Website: home-depot
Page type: review-order
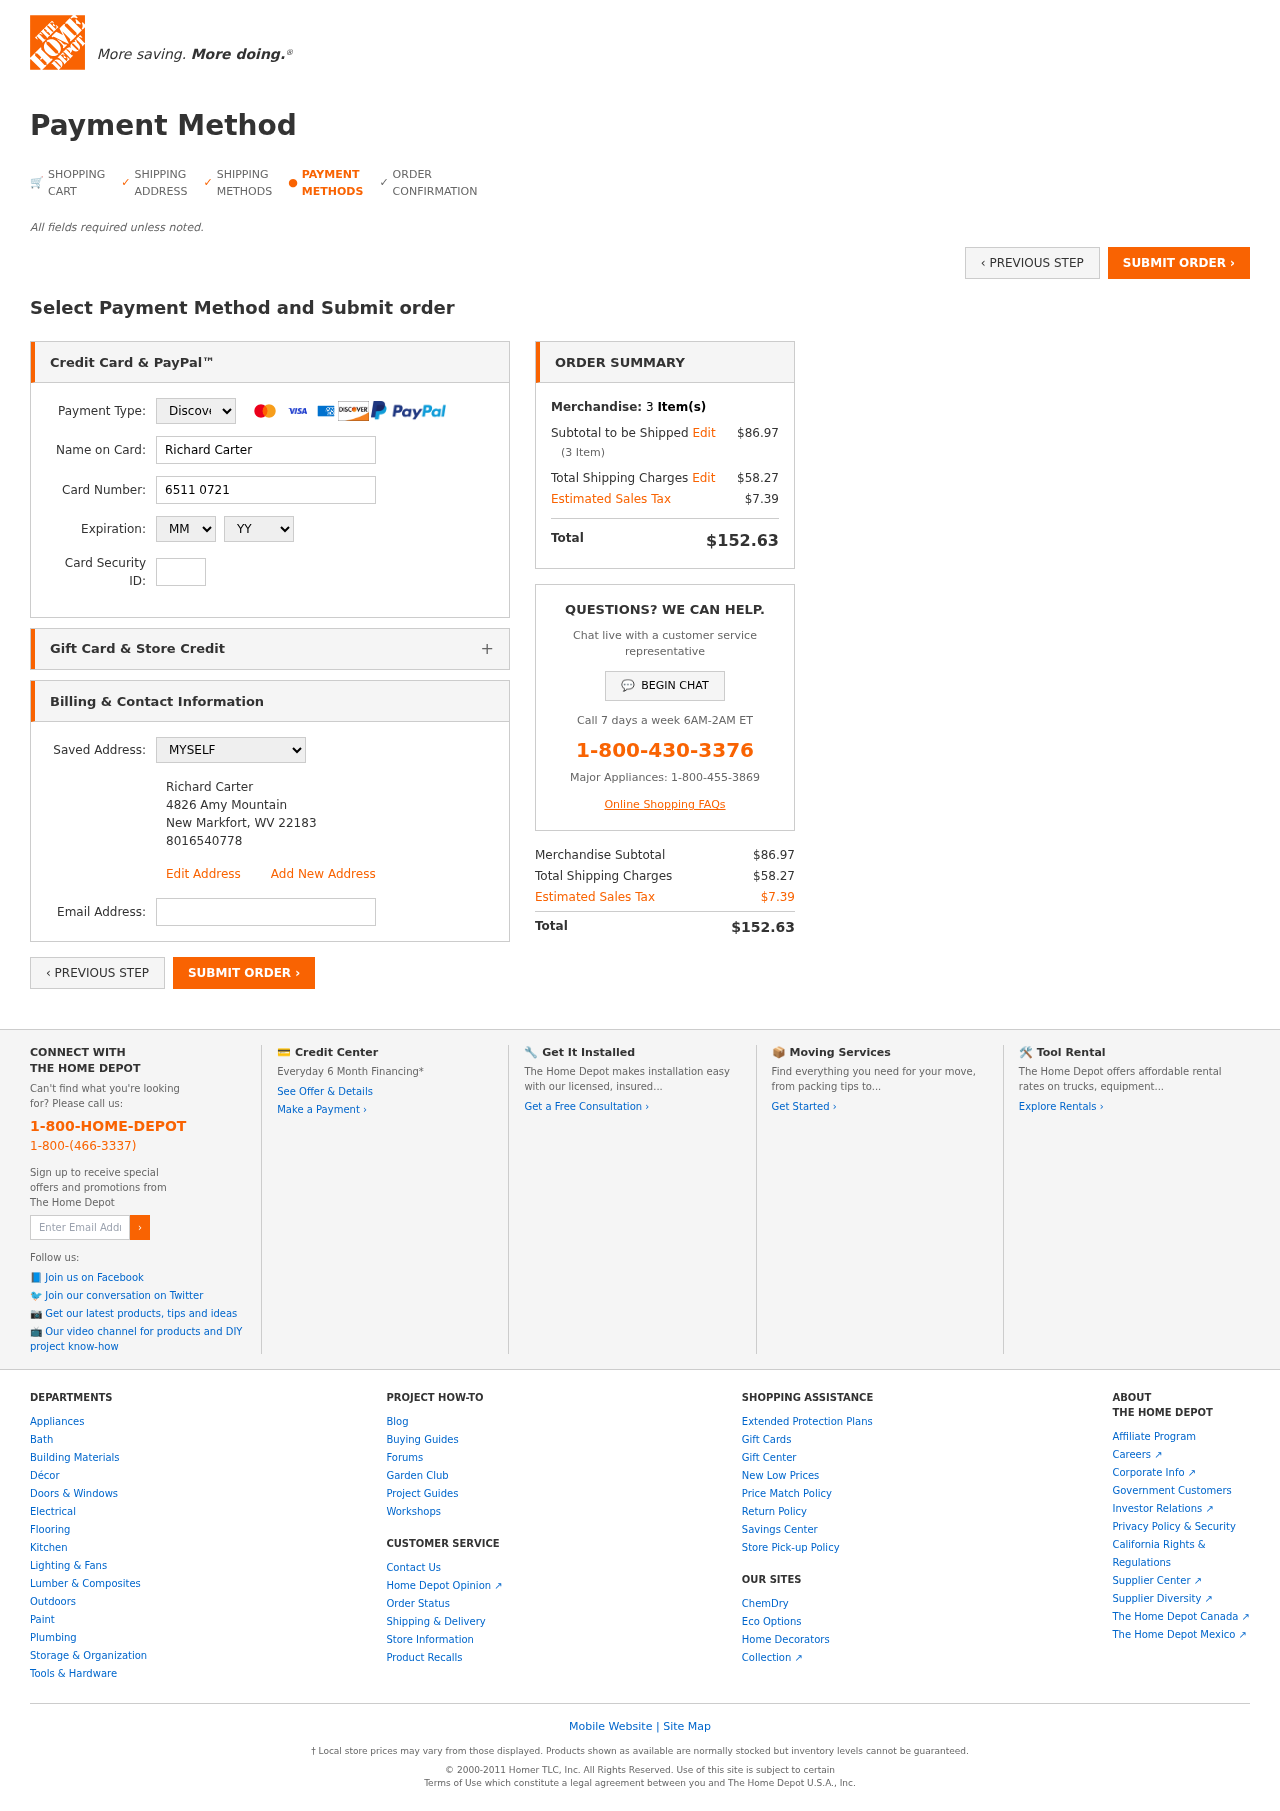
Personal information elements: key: PII_CARD_CVV
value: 448
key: PII_CARD_EXPIRY_MONTH
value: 03
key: PII_CARD_EXPIRY_YEAR
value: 30
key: PII_CARD_NUMBER
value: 6511 0721 0446 6303
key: PII_CARD_TYPE
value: Discover
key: PII_EMAIL
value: richard.carter@yahoo.com
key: PII_FULLNAME
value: Richard Carter
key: PII_FULLNAME2
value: Richard Carter
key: PII_STREET2
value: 4826 Amy Mountain
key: PII_CITY2
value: New Markfort
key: PII_STATE_ABBR2
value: WV
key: PII_POSTCODE2
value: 22183
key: PII_PHONE2
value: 8016540778
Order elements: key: ORDER_NUM_ITEMS
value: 3
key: ORDER_SUBTOTAL
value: $86.97
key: ORDER_NUM_ITEMS2
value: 3
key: ORDER_SHIPPING_COST
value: $58.27
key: ORDER_TAX
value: $7.39
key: ORDER_TOTAL
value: $152.63
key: ORDER_SUBTOTAL2
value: $86.97
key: ORDER_SHIPPING_COST2
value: $58.27
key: ORDER_TAX2
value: $7.39
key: ORDER_TOTAL2
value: $152.63